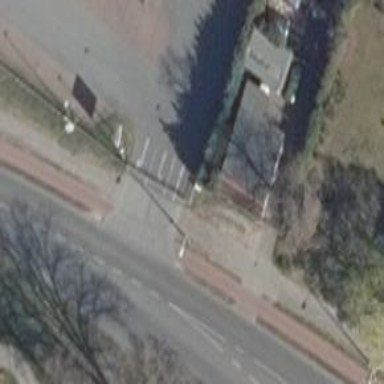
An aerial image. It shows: Kiosk shop.